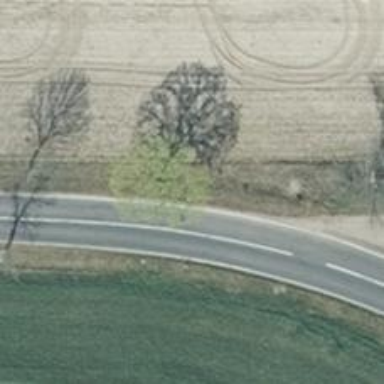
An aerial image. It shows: Row of deciduous broadleaved trees.